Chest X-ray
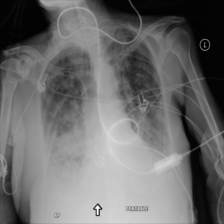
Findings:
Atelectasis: negative
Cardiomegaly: negative
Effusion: negative
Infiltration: positive
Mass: negative
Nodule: negative
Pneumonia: negative
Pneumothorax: negative
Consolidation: positive
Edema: negative
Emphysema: negative
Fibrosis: negative
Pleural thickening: negative
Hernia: negative